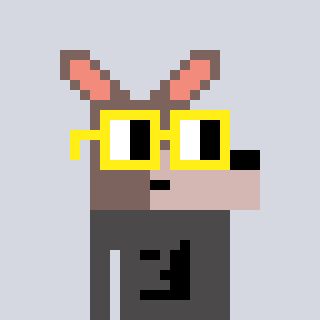
a pixel art character with square yellow glasses, a kangaroo-shaped head and a grayscale-colored body on a cool background